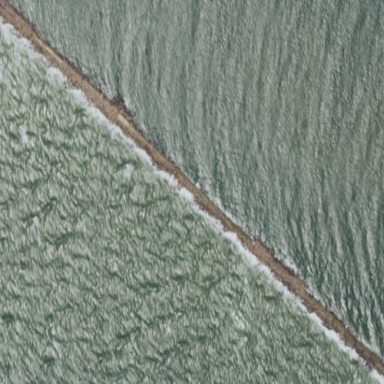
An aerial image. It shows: Breakwater made of rocks.